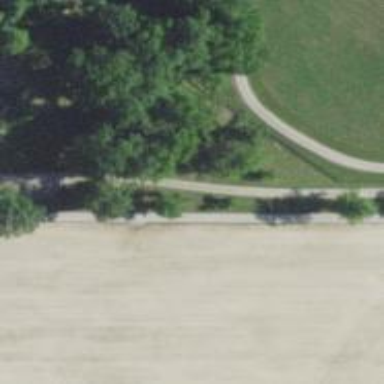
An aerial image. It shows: Driveway leading to service road.